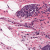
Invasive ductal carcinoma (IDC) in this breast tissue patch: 0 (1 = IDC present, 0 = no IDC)